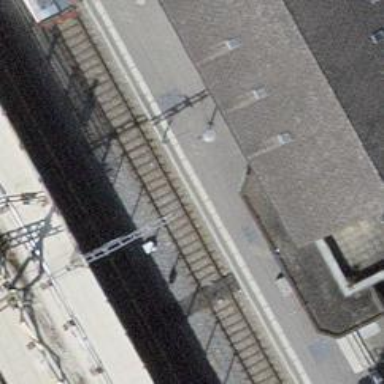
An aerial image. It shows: Stop position for public transport on the railway.